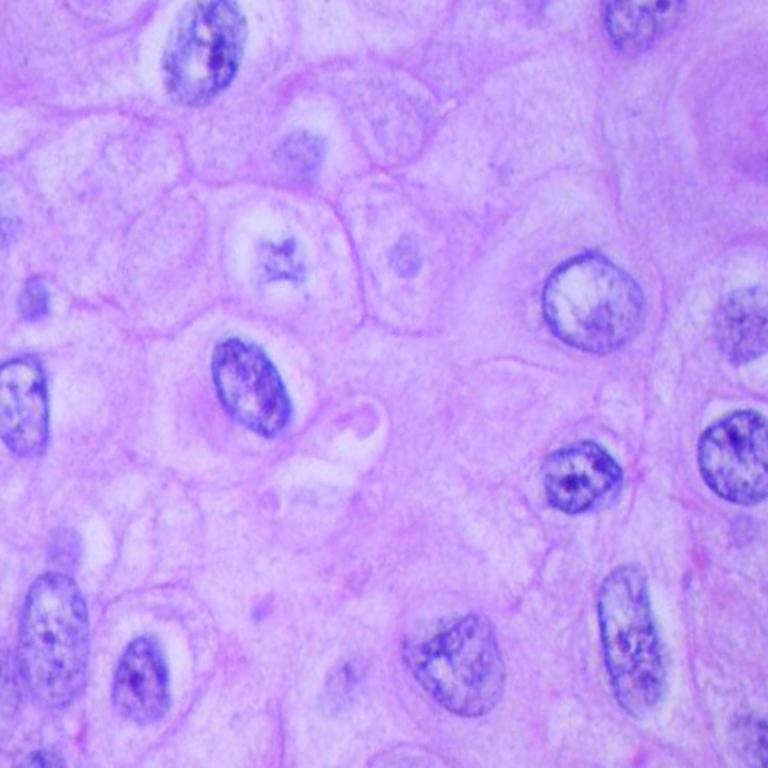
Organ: lung
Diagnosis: squamous carcinomas